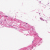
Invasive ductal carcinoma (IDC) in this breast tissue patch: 0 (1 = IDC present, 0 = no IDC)